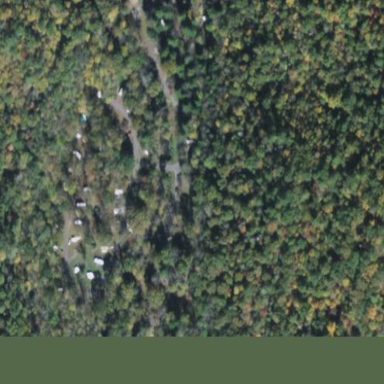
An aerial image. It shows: Campsite with sanitary dump station available.